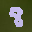
Label: 8